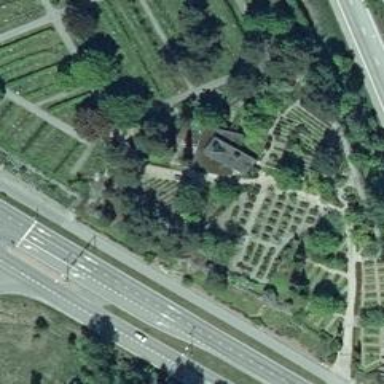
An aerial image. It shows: Memorial site with historic significance.